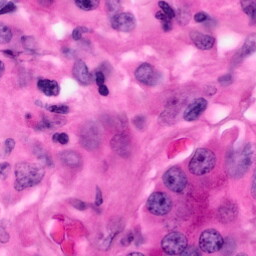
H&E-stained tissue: Pancreatic